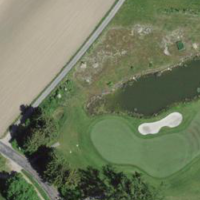
EUNIS habitat code: 53
Species observed at this site:
Euonymus europaeus